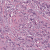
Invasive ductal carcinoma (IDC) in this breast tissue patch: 1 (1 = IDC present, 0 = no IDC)